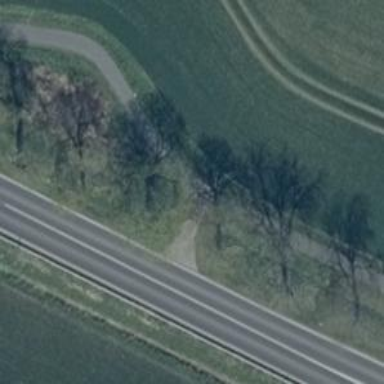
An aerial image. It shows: Asphalt cycleway.